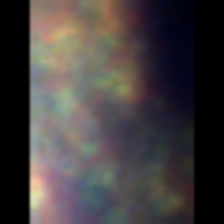
Taxon: Unknown_detritus
Group: Unknown